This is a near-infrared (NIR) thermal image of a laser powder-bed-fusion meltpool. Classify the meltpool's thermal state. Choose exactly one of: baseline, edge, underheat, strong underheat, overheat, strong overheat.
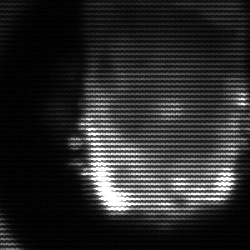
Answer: baseline